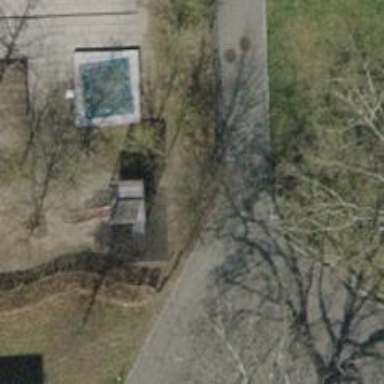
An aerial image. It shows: Bollard barrier.